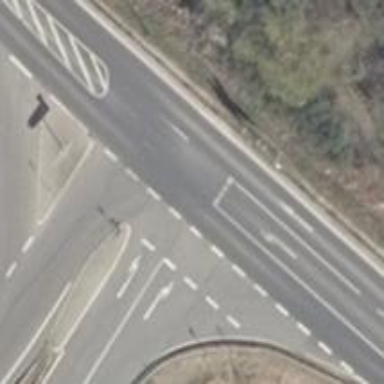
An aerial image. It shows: Road with "give way" sign.